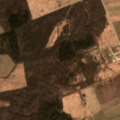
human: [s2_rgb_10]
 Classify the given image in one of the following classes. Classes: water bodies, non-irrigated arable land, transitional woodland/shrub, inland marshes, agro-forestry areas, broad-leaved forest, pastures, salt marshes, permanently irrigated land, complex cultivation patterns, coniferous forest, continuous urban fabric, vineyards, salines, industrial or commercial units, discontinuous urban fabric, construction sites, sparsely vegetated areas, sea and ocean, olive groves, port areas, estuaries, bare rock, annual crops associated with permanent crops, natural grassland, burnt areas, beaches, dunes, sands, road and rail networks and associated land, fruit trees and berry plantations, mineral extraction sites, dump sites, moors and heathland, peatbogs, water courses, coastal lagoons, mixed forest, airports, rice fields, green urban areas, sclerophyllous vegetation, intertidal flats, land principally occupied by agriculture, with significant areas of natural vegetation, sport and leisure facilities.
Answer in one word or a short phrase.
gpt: non-irrigated arable land, complex cultivation patterns, broad-leaved forest, mixed forest, transitional woodland/shrub